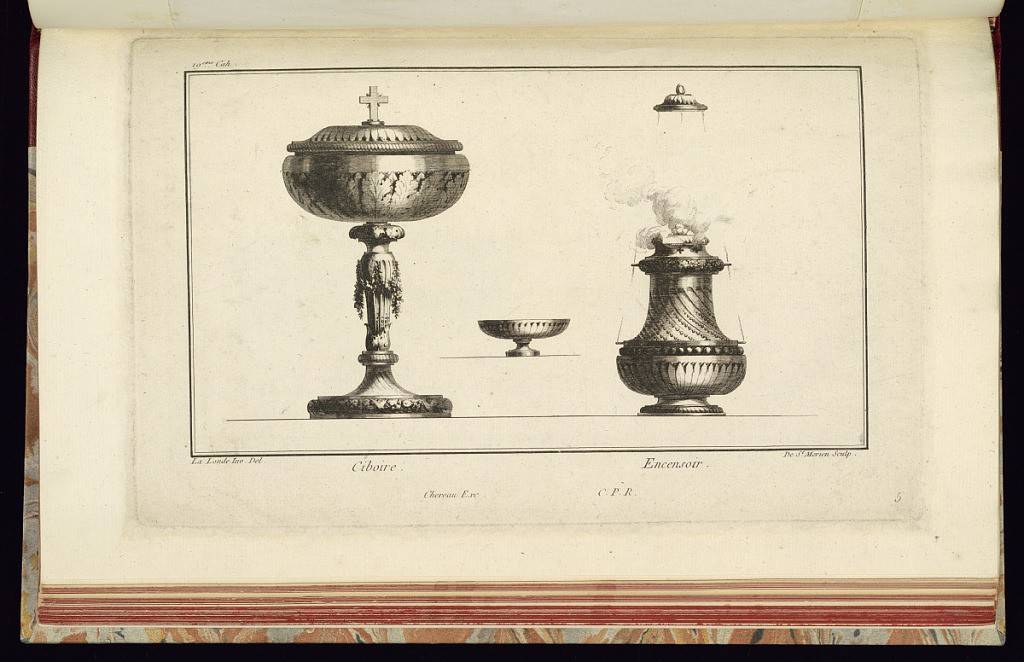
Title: Ciboire. Encensoir.
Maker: Richard de Lalonde, French, active 1780–96
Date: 1775-1788
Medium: Etching on off-white laid paper
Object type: Print
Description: Design for a ciborium and incense burner, and a small cup, in metal. The ciborium on the left has a cross on top of its arched lid, which is decorated with lancet leaves, while the bowl of the vessel features oak leaves. The ciborium has a tall column, which is fluted and draped with garland, while the foot is ornamented with bound flowers and leaves. The incense burner at right is ornamented with floral, spiral fluting, bead course, lancet leaf, and gadrooning decoration. Between the ciborium and incense burner is a shallow bowl (likely a paten, used, along with the ciborium, to carry the host of the eucharist), whose lancet leaf pattern mirrors that of the lid of the ciborium and the base of the incense burner. The plate is signed and numbered.